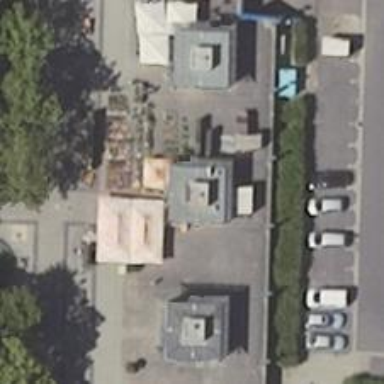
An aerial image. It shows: Greengrocer shop.